Question: Count the number of objects in the diagram.
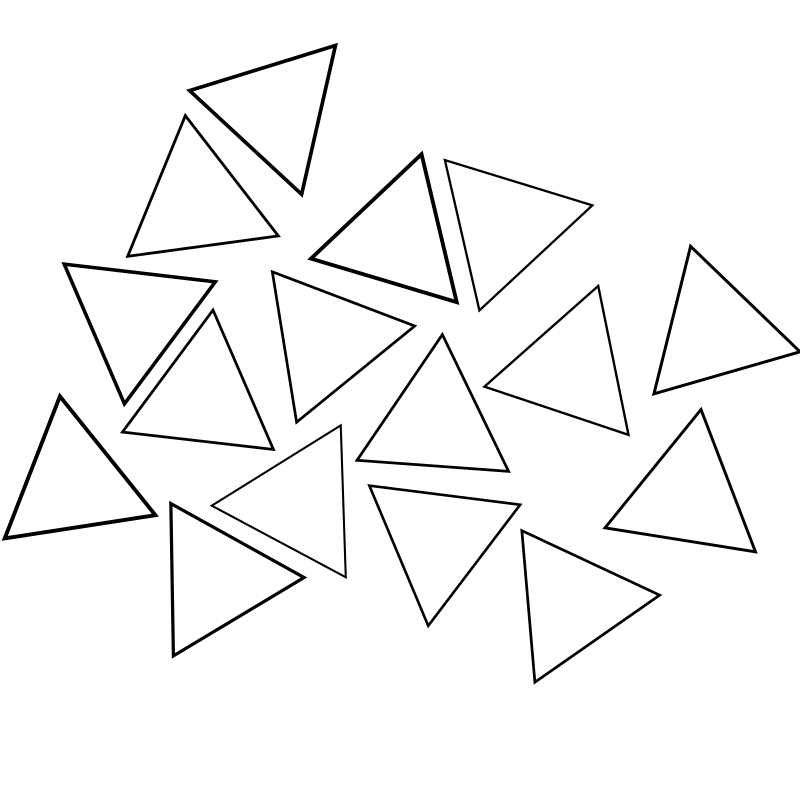
Answer: 16